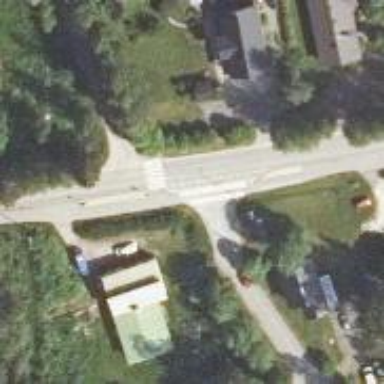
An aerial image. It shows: Uncontrolled road crossing.